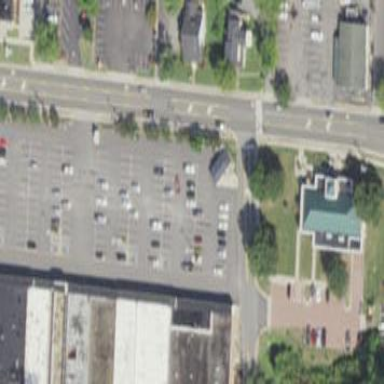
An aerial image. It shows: Retail area.